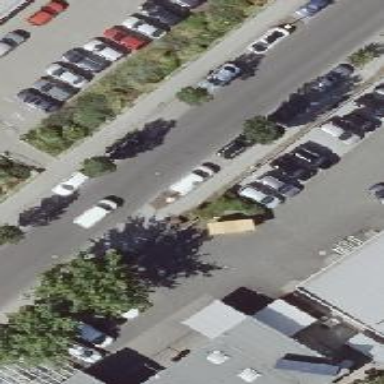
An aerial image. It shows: Sidewalk.